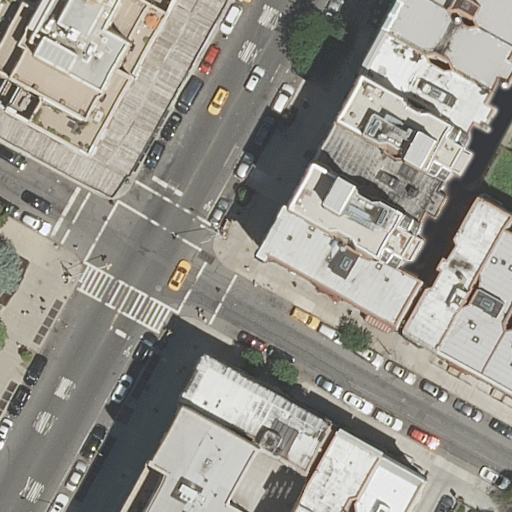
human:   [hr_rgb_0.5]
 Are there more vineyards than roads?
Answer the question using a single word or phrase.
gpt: no

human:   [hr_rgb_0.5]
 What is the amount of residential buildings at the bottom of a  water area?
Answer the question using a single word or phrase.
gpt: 0

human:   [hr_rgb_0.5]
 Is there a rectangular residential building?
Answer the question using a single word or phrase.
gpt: yes

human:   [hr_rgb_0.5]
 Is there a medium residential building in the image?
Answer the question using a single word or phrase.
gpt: yes

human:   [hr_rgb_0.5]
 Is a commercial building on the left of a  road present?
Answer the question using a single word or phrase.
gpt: no

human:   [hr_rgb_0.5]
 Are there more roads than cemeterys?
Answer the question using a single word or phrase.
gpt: yes

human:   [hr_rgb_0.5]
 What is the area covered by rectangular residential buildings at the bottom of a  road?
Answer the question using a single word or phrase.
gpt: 597m2

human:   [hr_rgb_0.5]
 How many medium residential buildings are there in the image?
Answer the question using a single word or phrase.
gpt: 11

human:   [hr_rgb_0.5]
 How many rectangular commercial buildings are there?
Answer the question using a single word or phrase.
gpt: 0

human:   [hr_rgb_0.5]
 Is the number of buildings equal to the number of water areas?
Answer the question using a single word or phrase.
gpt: no

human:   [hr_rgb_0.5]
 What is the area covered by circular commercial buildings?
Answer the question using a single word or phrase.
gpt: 0m2

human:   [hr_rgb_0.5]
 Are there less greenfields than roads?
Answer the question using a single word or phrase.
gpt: yes

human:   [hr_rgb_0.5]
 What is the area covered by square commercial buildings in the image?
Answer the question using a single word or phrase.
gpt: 0m2

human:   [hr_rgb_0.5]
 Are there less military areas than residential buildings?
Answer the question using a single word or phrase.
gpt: yes

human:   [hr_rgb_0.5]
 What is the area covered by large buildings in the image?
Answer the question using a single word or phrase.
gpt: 741m2

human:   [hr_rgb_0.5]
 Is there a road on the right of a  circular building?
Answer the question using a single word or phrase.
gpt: no

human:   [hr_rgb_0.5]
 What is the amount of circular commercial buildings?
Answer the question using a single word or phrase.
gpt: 0

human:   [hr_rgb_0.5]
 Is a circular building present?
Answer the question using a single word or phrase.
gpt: no

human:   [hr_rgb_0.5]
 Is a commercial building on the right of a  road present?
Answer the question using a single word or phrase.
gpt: no

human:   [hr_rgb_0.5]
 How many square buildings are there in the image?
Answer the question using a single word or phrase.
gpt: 0

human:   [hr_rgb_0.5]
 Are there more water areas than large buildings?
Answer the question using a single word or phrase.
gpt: no

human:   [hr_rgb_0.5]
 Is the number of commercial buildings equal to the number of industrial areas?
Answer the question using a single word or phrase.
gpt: yes

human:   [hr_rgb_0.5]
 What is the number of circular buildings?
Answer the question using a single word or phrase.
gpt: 0

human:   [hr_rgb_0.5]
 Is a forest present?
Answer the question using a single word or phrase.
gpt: no

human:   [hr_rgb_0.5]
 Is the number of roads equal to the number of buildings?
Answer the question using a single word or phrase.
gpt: no

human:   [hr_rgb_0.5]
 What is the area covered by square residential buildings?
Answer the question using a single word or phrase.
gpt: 0m2

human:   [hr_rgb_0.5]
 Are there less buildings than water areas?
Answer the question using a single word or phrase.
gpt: no

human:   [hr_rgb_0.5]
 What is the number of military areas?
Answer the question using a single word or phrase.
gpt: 0

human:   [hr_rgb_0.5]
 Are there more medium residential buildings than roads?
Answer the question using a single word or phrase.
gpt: yes

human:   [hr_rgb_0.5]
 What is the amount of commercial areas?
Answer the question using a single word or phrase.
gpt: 0

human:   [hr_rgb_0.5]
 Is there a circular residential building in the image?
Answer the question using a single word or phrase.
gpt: no

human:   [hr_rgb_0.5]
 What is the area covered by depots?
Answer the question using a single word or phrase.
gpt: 0m2

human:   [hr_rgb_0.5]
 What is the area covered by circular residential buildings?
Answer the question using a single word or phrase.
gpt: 0m2

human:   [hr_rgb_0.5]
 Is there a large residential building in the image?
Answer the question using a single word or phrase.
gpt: yes

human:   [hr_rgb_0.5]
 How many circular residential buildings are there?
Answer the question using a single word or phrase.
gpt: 0

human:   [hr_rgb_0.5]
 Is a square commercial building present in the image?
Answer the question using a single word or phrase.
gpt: no